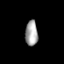
Tissue: prostate
Cell type: Epithelial cells
Senescence score: 0.2401
Nuclear area (px): 311
Mean DAPI intensity: 164.791